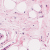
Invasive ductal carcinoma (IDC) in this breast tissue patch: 0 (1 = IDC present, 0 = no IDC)